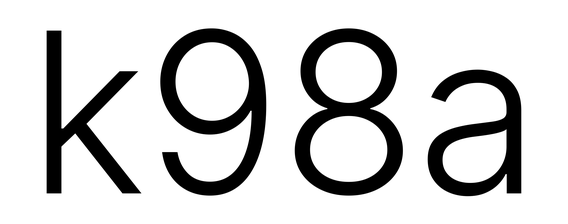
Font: Inter_Light